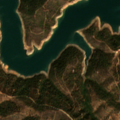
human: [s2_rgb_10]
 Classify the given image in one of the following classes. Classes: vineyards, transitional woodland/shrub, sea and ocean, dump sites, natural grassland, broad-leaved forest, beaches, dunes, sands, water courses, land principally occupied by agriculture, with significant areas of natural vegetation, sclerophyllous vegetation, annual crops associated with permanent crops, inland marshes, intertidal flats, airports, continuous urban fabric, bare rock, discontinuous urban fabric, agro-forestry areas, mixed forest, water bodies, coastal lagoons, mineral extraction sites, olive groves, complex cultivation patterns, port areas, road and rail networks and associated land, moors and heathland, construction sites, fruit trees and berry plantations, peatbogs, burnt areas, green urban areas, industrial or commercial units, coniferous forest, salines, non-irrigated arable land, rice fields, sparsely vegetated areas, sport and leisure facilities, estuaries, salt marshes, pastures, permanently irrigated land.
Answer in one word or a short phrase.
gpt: broad-leaved forest, sclerophyllous vegetation, transitional woodland/shrub, water bodies